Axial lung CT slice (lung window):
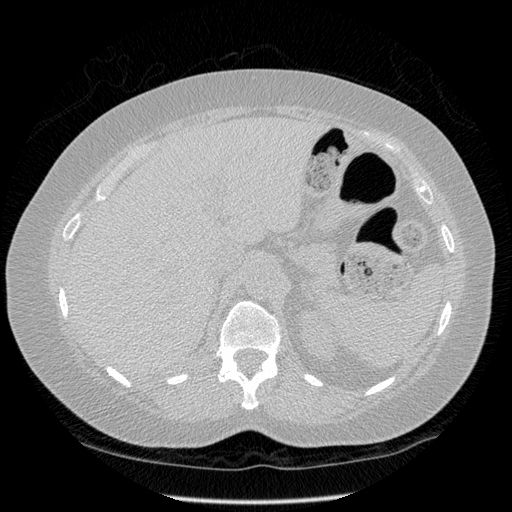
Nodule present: no